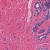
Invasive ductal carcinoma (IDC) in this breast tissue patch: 0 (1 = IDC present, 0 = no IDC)